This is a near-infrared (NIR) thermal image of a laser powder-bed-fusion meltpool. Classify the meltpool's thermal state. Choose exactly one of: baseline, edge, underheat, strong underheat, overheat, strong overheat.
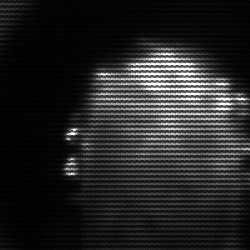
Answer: baseline